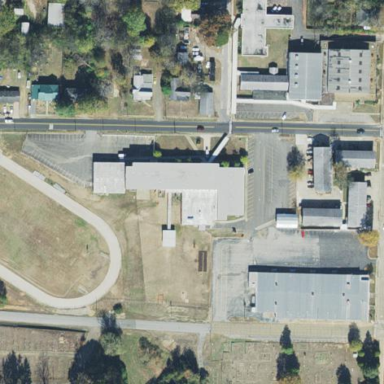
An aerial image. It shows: School.